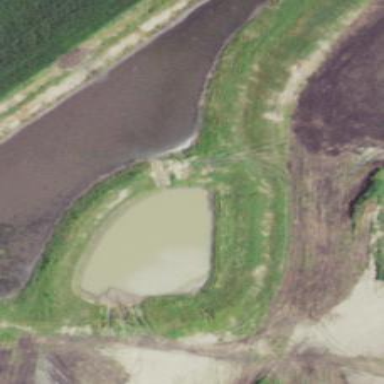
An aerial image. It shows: Detention basin filled with water.